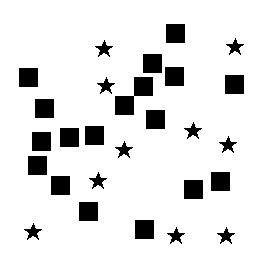
Squares: 18
Triangles: 0
Stars: 10
Total shapes: 28